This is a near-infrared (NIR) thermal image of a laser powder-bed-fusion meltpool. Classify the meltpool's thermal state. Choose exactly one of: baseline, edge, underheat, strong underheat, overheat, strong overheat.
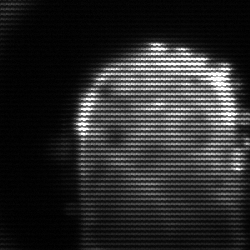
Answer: baseline